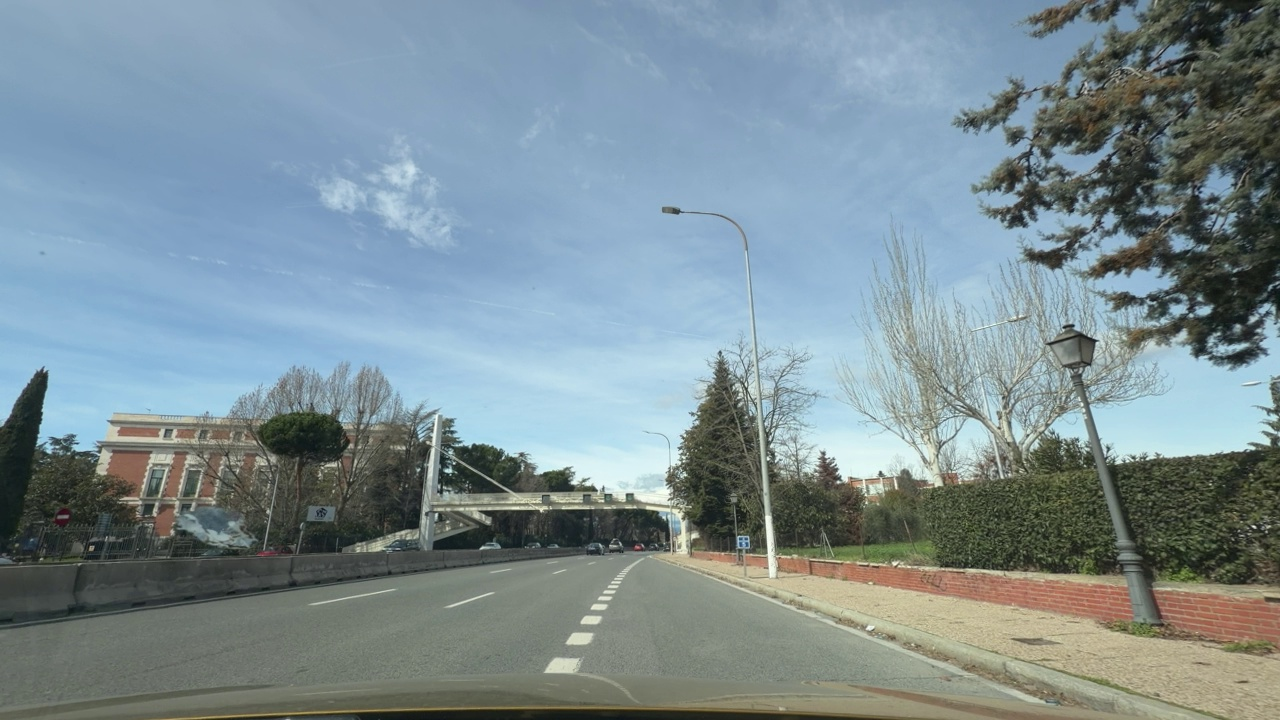
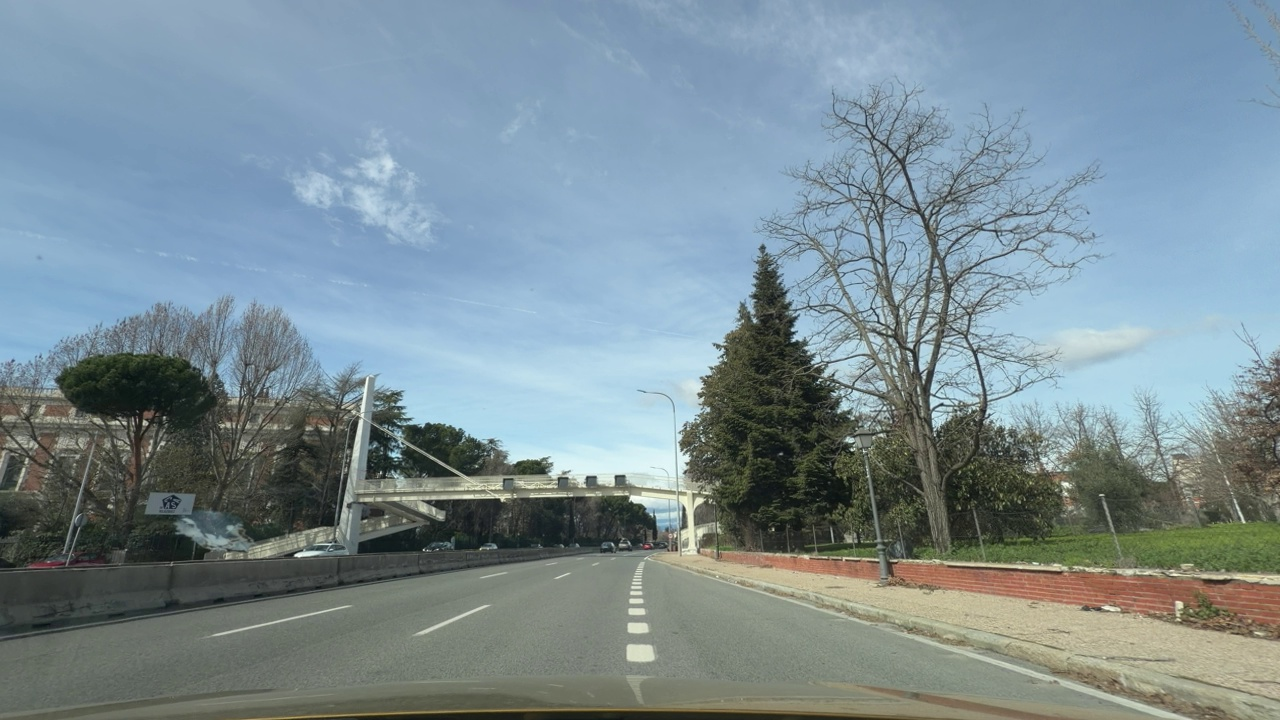
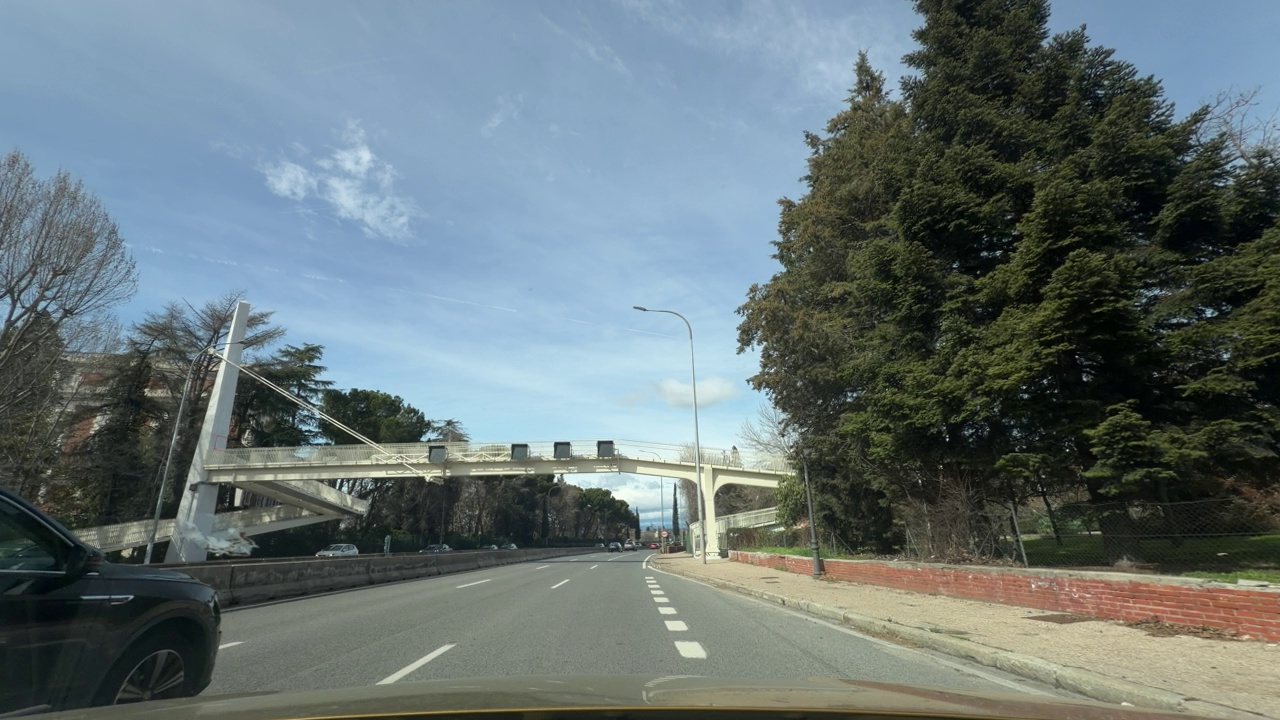
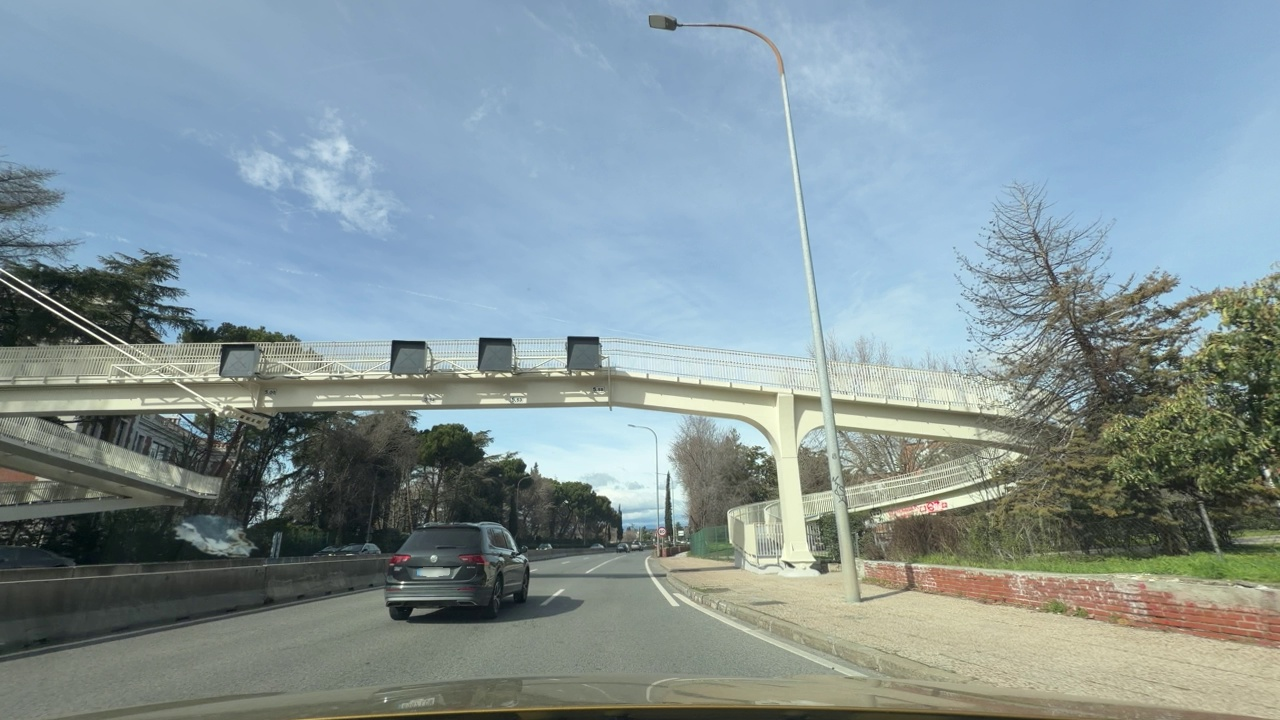
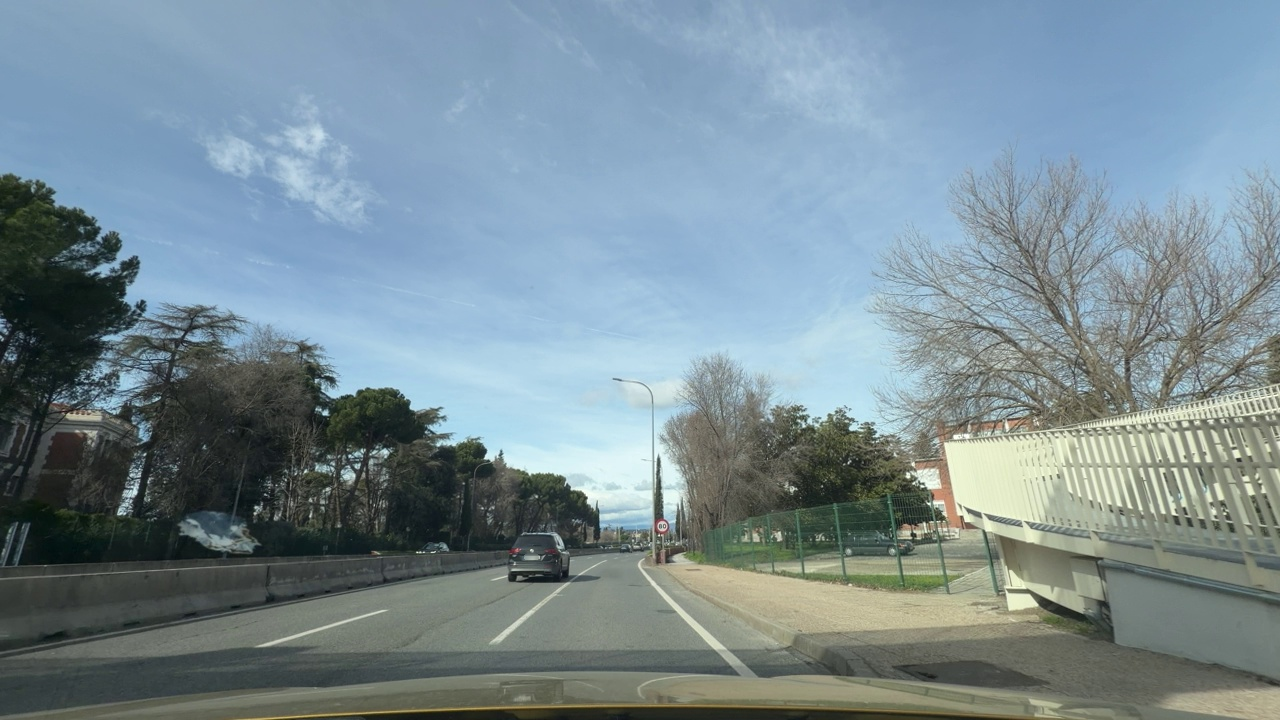
Situation: Merging lane
Question: Is the ego vehicle currently traveling within an acceleration or merge lane?
Answer: Yes
Reasoning: The ego lane windens and has doted lines marking an acceleation lane.

Situation: Merging lane
Question: Is there an adjacent acceleration lane merging into the ego lane?
Answer: Yes
Reasoning: The ego vehicle is travelling on the merging lane.

Situation: Merging lane
Question: Do the outer lane markings of an adjacent lane converge into the ego lane?
Answer: No
Reasoning: The right lane markings do not directly converge into de ego lane.